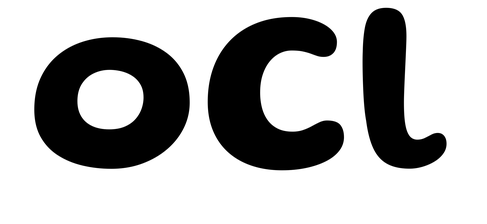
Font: Gluten_SemiBold